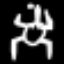
Label: frog